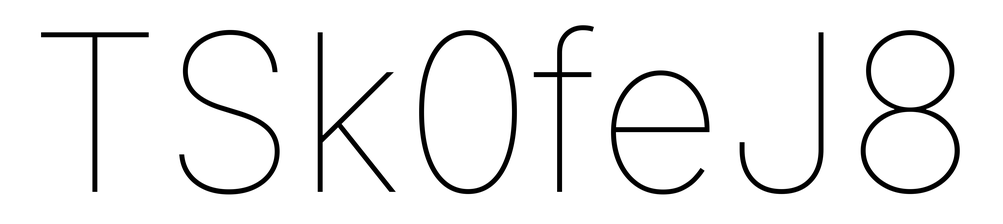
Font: Inter_Thin